Question: I am working on an exercise where I need to define with the Pearson's method (df.corr) of the panda's 0.18.1 library the correlation between two columns in a 'dataframe'.
The problem is that I was continuously not getting the answer and after some basic debugging I came up with the below paradox.

As you can see, I try to correlate the Energy Supply per Capita with itself that must give 1.0 as the answer but instead it outputs what you can see below. I tried then to determine whether it is indeed empty and it is not. I don't know what to do and any help would be kindly accepted!
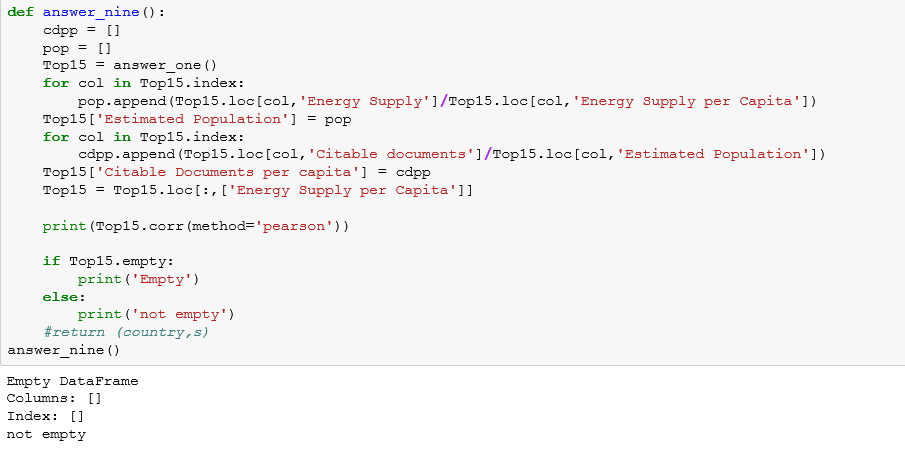
Answer: The problem is that something is off with your Energy Supply per Capita data; perhaps you have non-numeric data in the column or an empty column. It's hard to know without seeing how you built the Top15 DataFrame.
(Incidentally, I took the same course as the one you are doing, so I'll give you unrelated advice: That question can be answered in as few as four lines!)